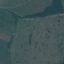
Label: Pasture